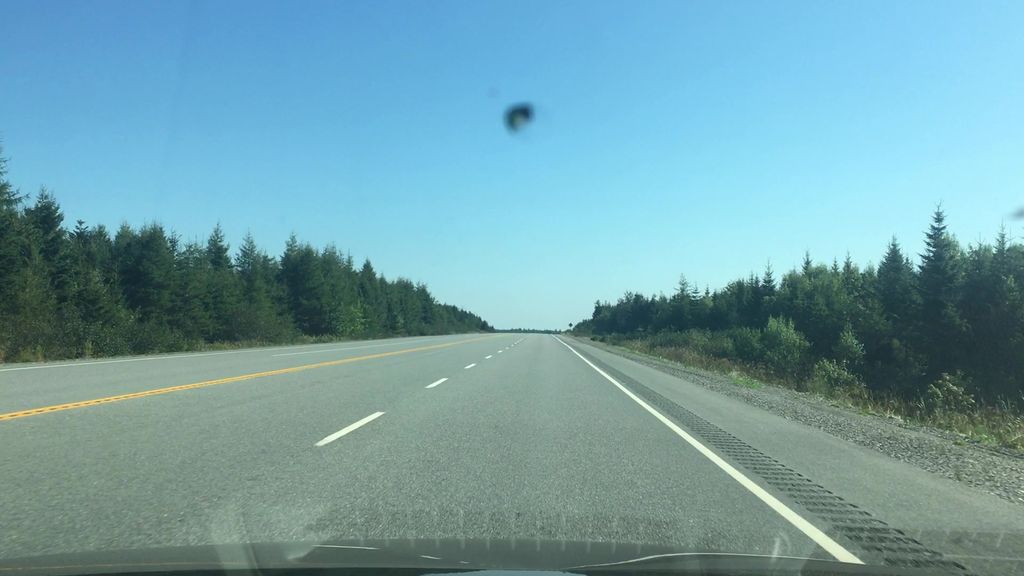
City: halifax